Field crop: tomato
Growth stage: 2
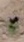
Species: solanum